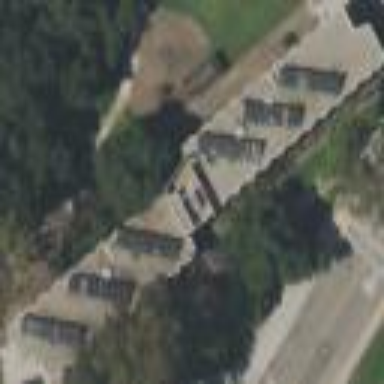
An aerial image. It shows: Dormitory building.